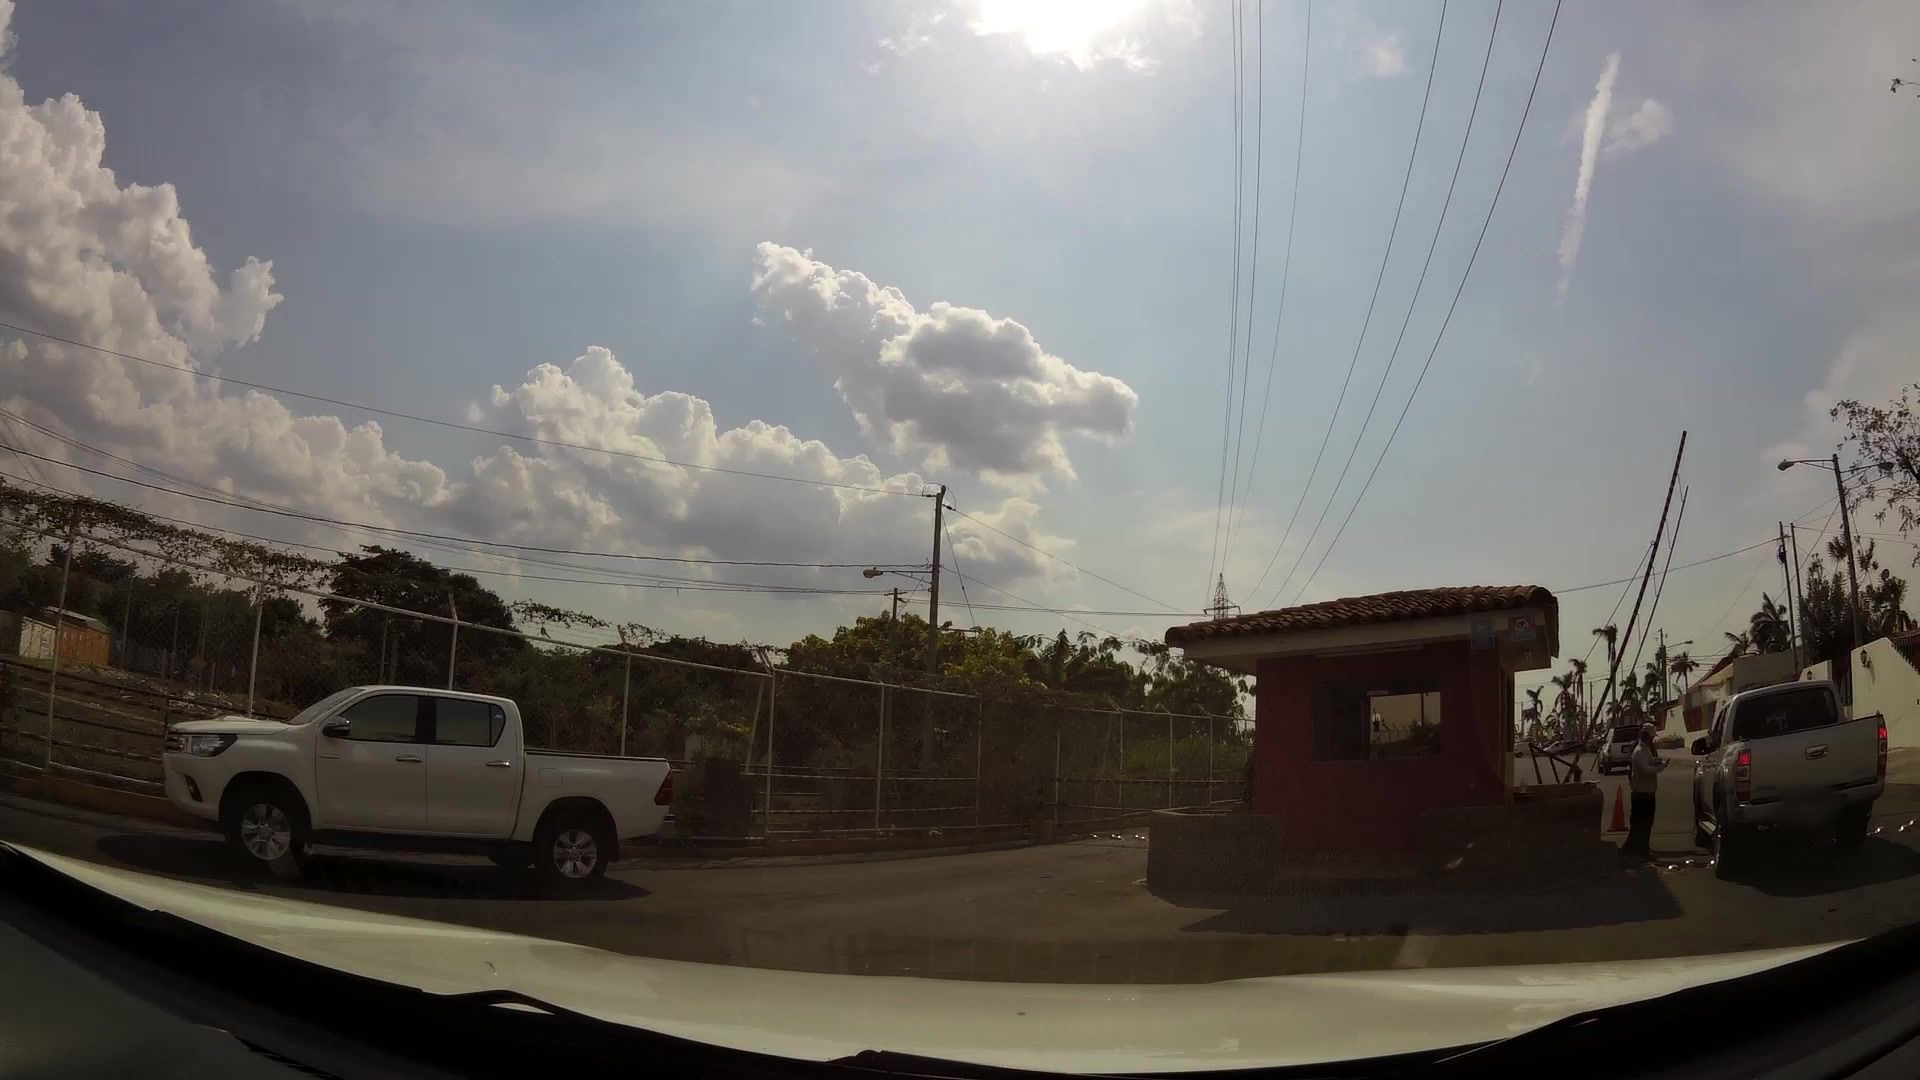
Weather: clear
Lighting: day
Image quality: good
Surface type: driving surface
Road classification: service, residential
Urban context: urban centre
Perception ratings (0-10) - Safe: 1.62, Lively: 4.61, Beautiful: 1.76, Boring: 6.23, Depressing: 9.65, Wealthy: 0.91